Question: I am using <URL> to establish a remote build on Macincloud.com. I am getting the following errors when I try to build an IOS app
> Severity Code Description Project File Line Error Not implemented
(Exception from HRESULT: 0x80004001 (E_NOTIMPL)) 0
Severity Code Description Project File Line Error An error
occurred uploading to the build server https
//myserverinstance.macincloud.com:3000: Error: Hostname/IP doesn't
match certificate's altnames: "Host: myserverinstance.macincloud.com.
is not in the cert's altnames: DNS:MAC123.local, IP Address:FE80:etc,
IP
Address:123.12.123.123" BlankCordovaApp3 C:\Users\ME\Documents\Visual
Studio 2015\Projects\BlankCordovaApp3\BlankCordovaApp3\MDAVSCLI 1
One item to mention is that I didn't have to install anything, vs-mda-remote was already on my system in macincloud.
Any ideas how to get this working?
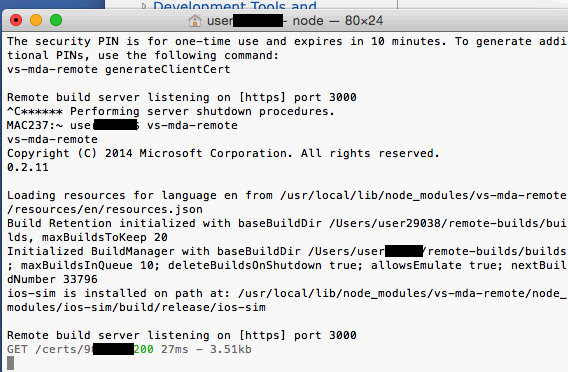
Answer: The key thing when using MacInCloud currently is you will need to use the machine's IP rather than host name since host name reported by the OS is not the same as the host name on the internet.
In the Terminal app, type:
'''
ifconfig | grep "inet "
'''
You'll then see something like this:
'''
inet 127.0.0.1 netmask 0xff000000
inet 192.168.0.100 netmask oxffffff00 broadcast 192.168.0.1
'''
In this case you'd use 192.168.0.100 in place of the host name.
See here for additional details: <URL>